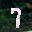
Label: 7